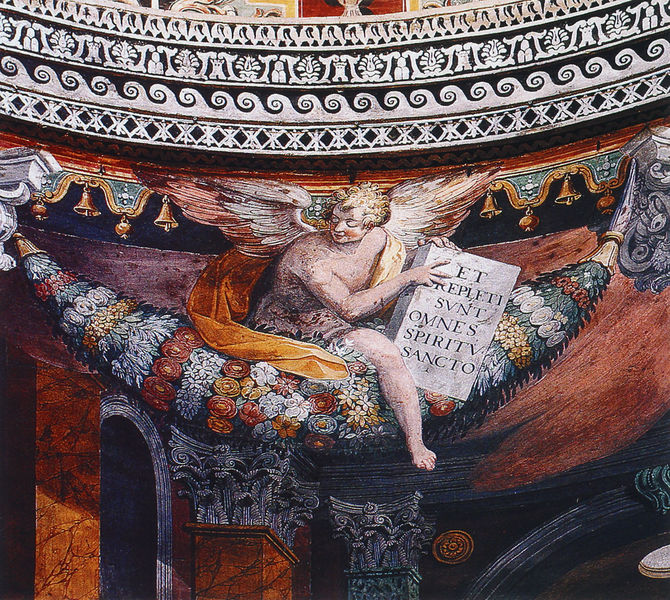
Titel: Santo Spirito in Sassia
Künstler: Jacopo Zucchi
Standort: Rom, S. Spirito in Sassia (EU - I - Latium)
Schlagwörter: flügel, nackt, aquarell, blumen, braun, raum, säule, säulen, blüten, rot, tuch, malerei, muster, wand, innenraum, kirche, decke, girlande, pflanzen, engel, schrift, wellen, tafel, inschrift, dekor, ornamente, wandmalerei, text, kapitelle, kapitell, antik, rundbögen, fresko, laufender hund, glocken, arkantus, latein, schrifttafel, trompe l'oeuil, omnes, spiritu, giröande, girlanfe, ldecke